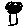
Label: tree